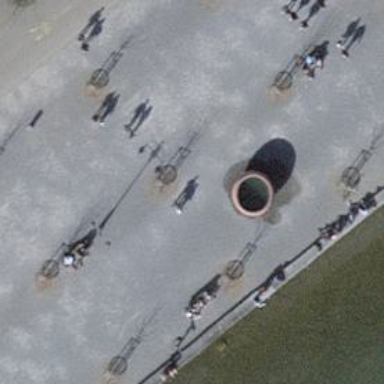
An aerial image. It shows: Beautiful fountain.